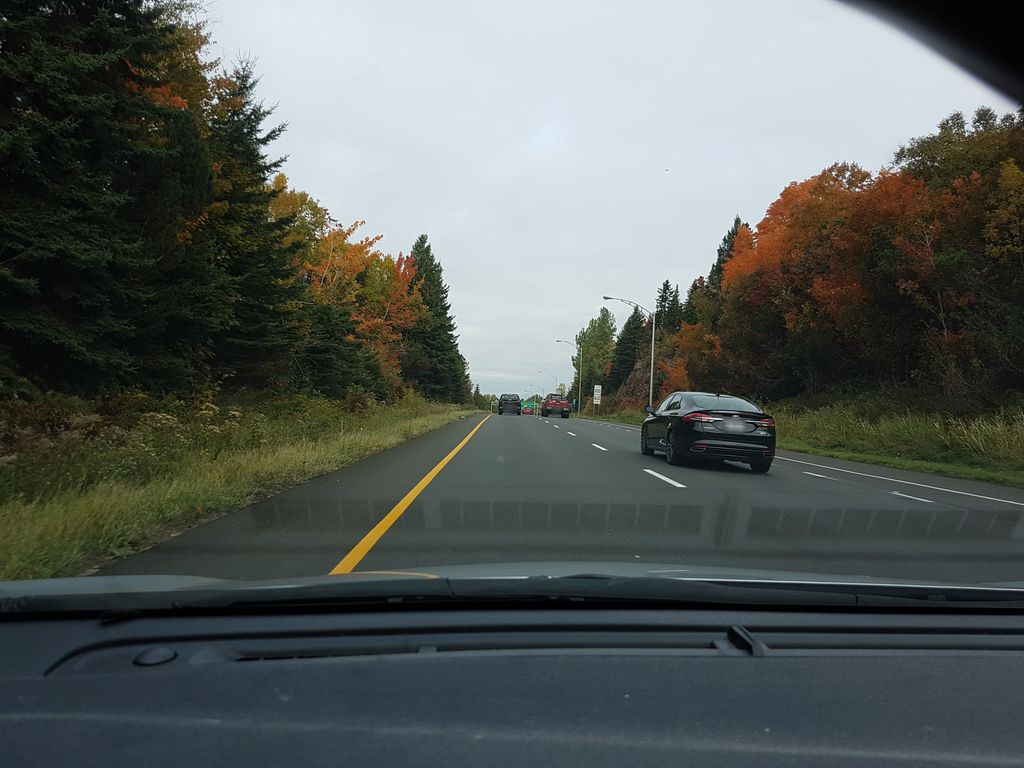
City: quebec_city